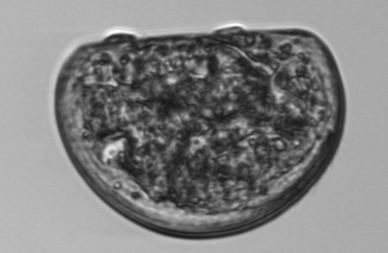
Label: shellfish_larvae